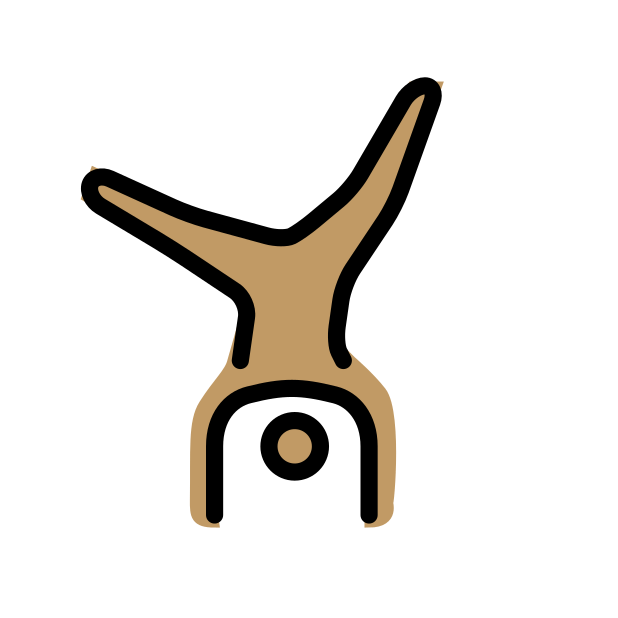
person cartwheeling: medium skin tone